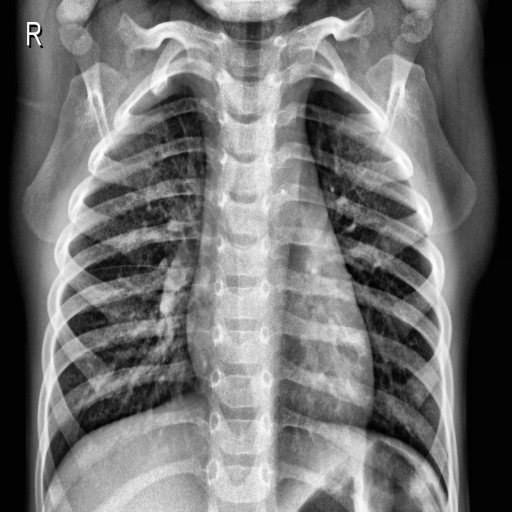
Finding: NORMAL